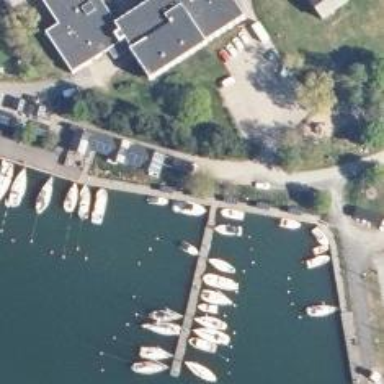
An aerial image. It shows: Pier with mooring facilities.